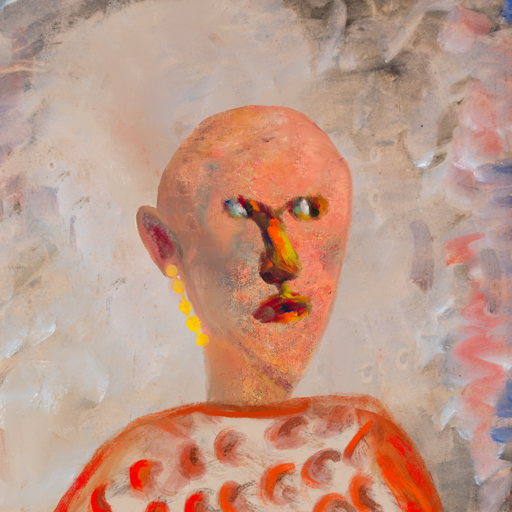
Background: Roy_Bahadur, Head And Neck Side: Irani, Face Side: An_Impression, Bust: Rupkatha, Hair Side: Blank, Head Accessory: Blank, Second Necklace: Blank, Necklace: Blank, Baby: Blank